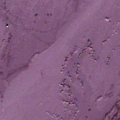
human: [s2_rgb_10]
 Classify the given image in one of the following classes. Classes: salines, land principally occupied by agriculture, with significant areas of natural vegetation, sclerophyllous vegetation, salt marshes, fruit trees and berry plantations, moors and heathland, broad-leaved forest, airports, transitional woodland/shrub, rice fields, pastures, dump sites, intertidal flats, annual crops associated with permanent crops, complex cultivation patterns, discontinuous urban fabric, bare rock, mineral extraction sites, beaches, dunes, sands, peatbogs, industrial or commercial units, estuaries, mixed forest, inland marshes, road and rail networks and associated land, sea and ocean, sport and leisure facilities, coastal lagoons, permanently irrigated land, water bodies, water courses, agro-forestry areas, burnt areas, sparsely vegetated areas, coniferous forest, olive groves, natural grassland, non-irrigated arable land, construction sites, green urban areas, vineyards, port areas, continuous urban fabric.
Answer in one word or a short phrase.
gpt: sea and ocean